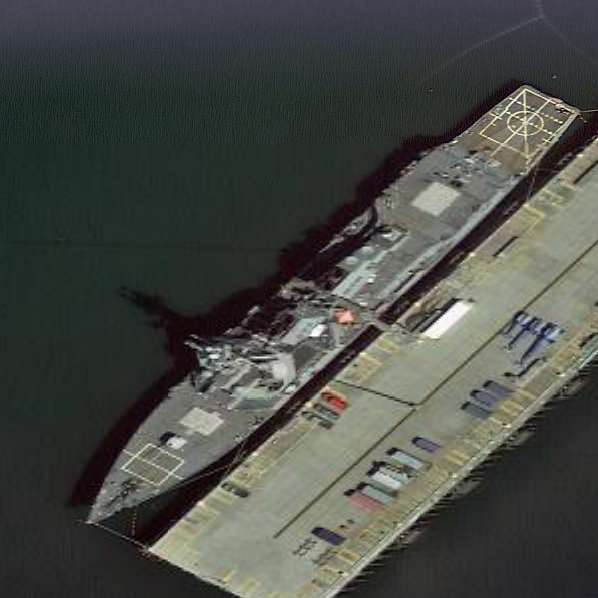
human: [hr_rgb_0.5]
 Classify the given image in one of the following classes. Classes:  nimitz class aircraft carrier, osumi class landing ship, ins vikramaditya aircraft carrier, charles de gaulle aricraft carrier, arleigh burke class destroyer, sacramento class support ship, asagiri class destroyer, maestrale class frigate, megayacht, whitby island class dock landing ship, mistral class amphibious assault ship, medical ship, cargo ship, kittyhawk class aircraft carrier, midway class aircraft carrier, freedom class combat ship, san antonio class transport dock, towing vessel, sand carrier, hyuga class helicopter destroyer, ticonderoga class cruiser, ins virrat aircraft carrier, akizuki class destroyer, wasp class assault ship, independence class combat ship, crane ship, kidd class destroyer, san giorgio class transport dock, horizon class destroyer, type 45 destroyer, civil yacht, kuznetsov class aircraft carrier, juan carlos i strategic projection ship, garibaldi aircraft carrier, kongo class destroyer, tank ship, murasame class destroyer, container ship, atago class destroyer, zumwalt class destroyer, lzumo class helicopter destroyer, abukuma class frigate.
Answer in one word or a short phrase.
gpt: Arleigh Burke class destroyer